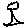
Label: tree